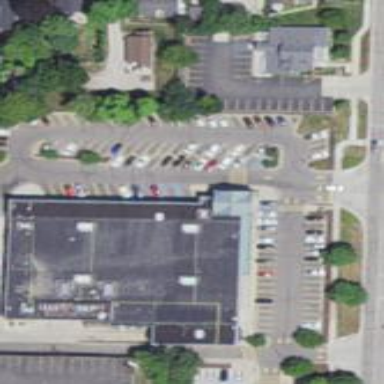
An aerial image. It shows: Supermarket located in building.